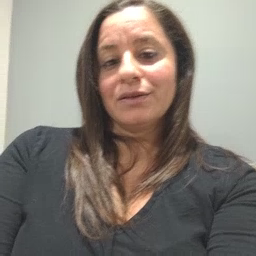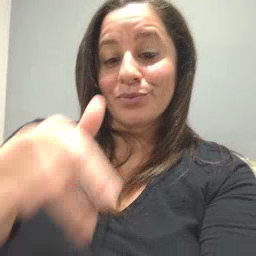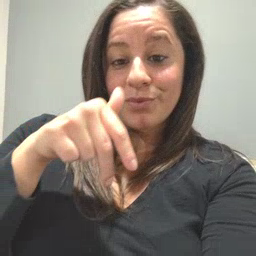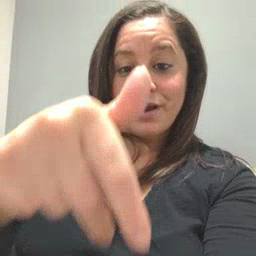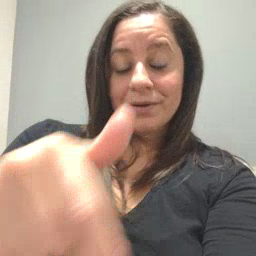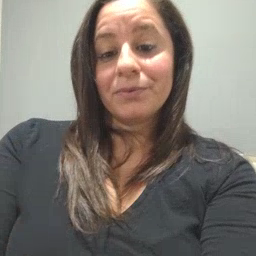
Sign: ride